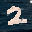
Label: 2